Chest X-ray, AP view. Patient: 32 years old, sex F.
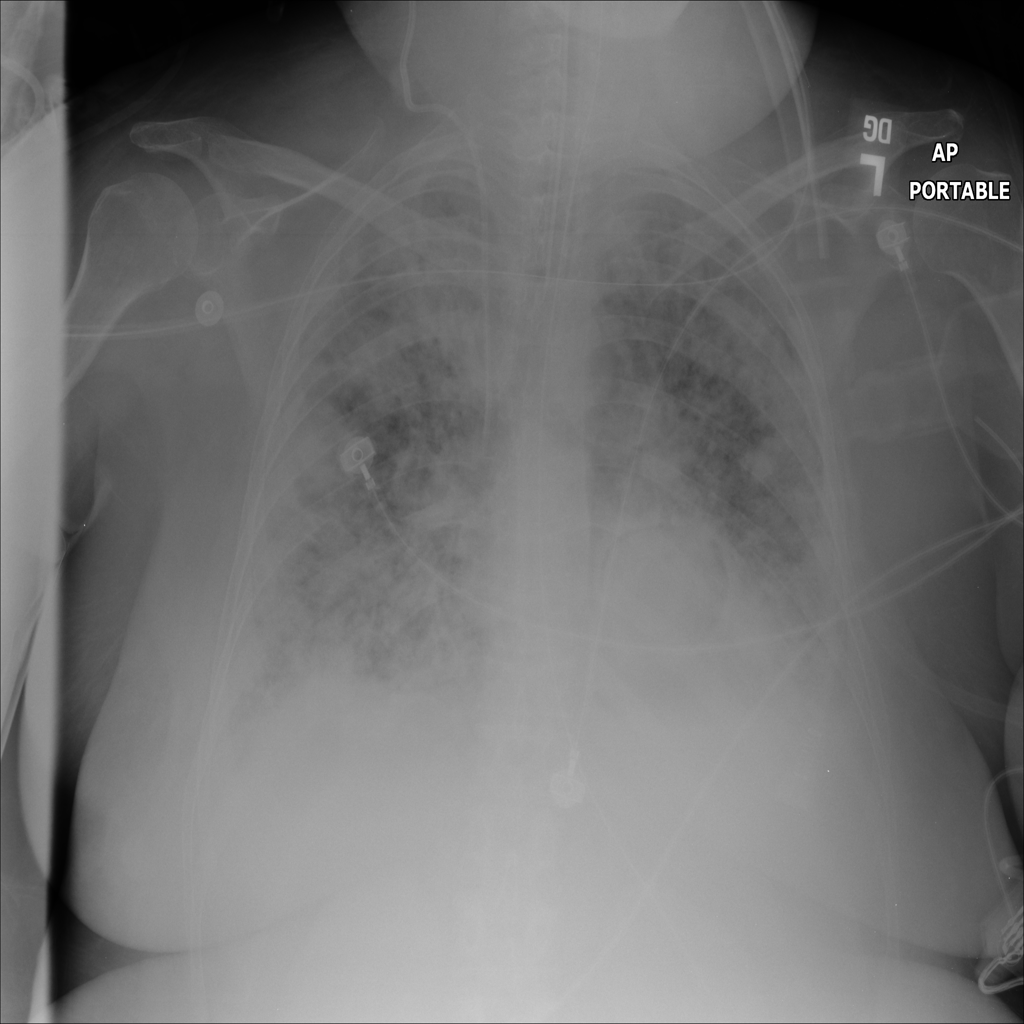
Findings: Consolidation, Infiltration, Mass